Brain MRI, t1w sequence, axial 2D slice.
Patient: age 50, sex M, weight 95 kg, height 1.95 m
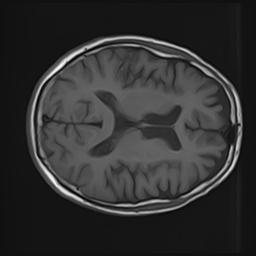